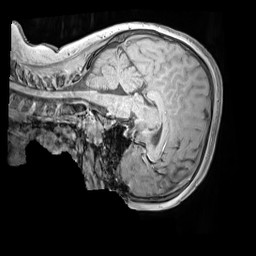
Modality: MP2RAGE
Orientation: sagittal
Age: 10
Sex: male
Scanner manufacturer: siemens
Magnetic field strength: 3 T
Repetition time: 4 s
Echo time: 0.00303 s